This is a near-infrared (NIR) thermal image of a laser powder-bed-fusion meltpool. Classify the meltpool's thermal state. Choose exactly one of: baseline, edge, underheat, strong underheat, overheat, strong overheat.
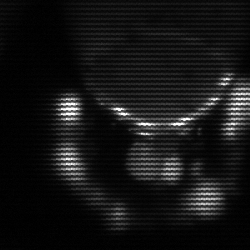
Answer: edge